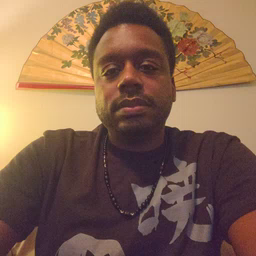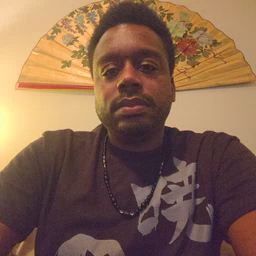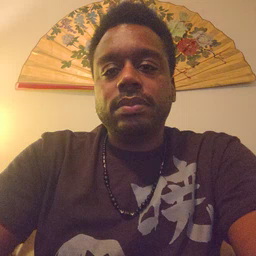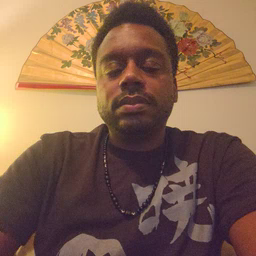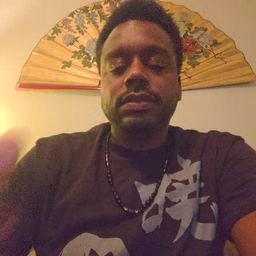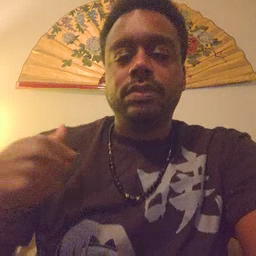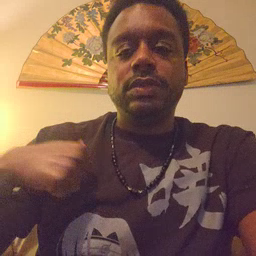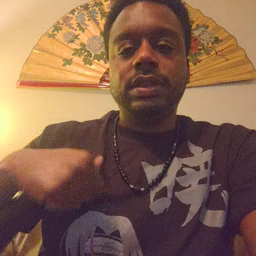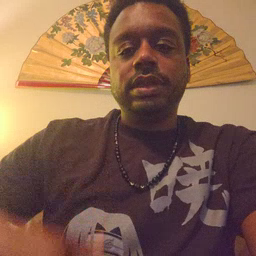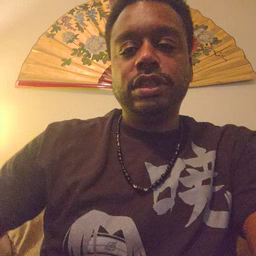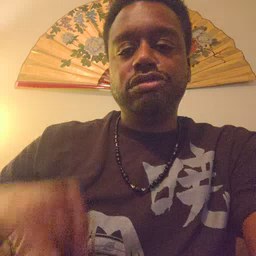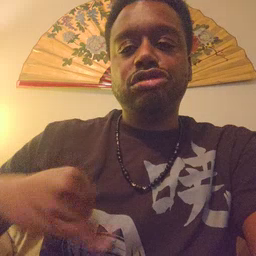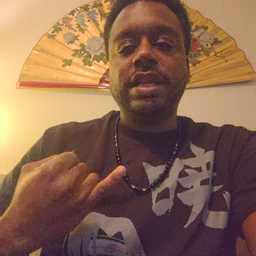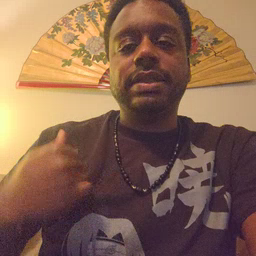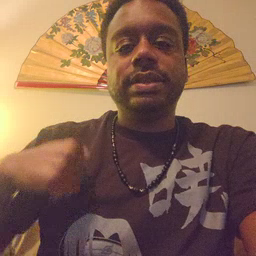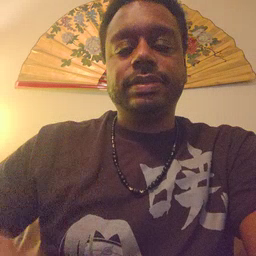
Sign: jacket